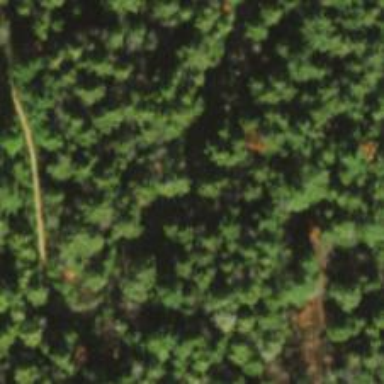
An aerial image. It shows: Path with grade 4 tracktype and excellent trail visibility.